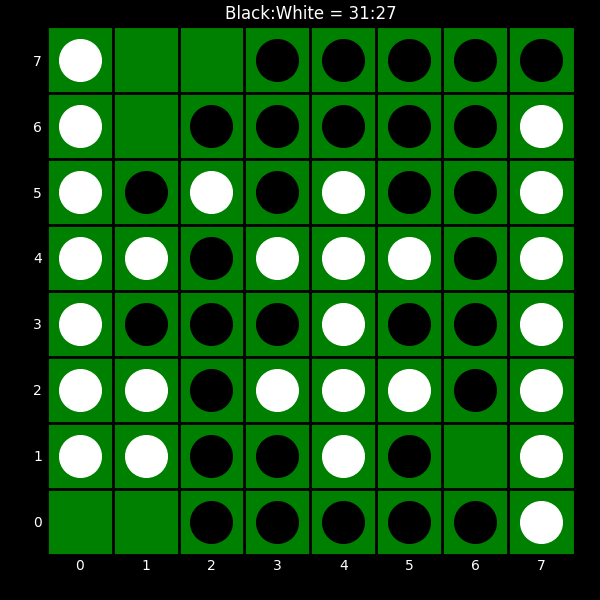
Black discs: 31
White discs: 27